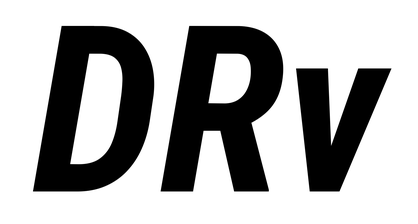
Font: Roboto-Italic_Condensed_Bold_Italic